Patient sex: F
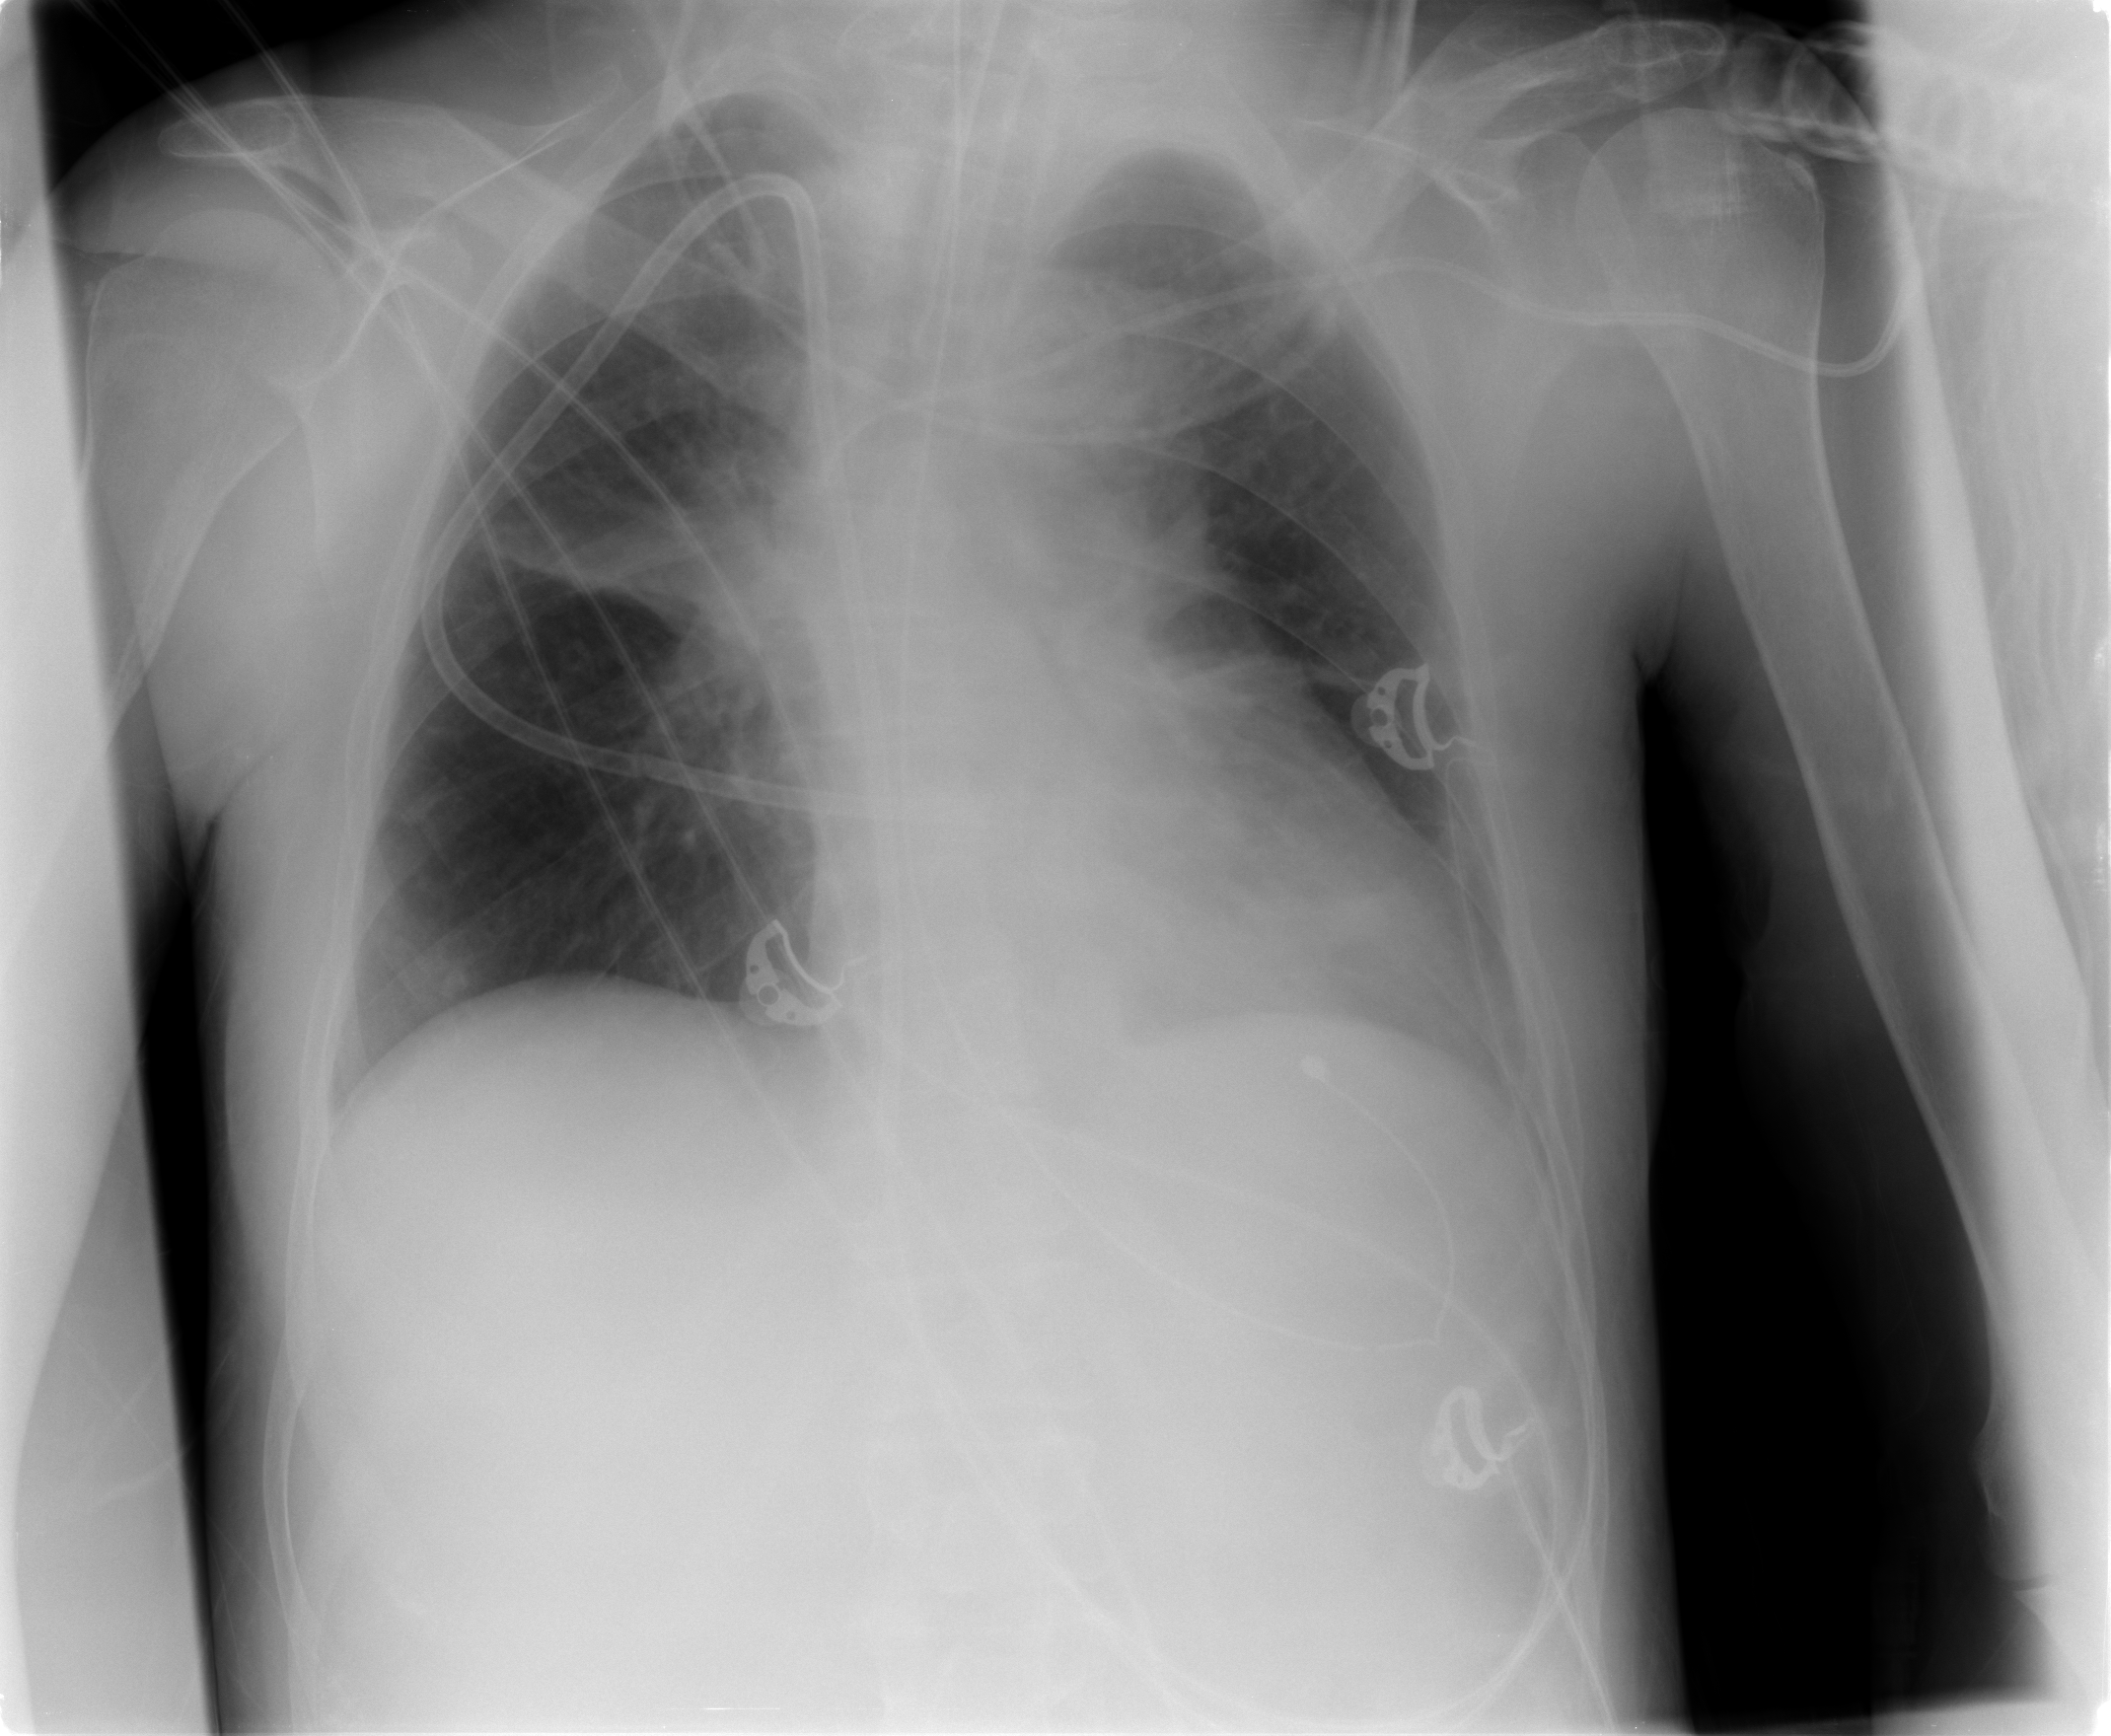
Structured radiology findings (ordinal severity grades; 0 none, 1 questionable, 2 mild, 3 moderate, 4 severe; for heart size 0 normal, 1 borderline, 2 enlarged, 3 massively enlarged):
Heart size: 1
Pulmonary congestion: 0
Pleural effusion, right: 0
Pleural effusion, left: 0
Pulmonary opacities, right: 0
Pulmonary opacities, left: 0
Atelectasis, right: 3
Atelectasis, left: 2